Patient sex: M
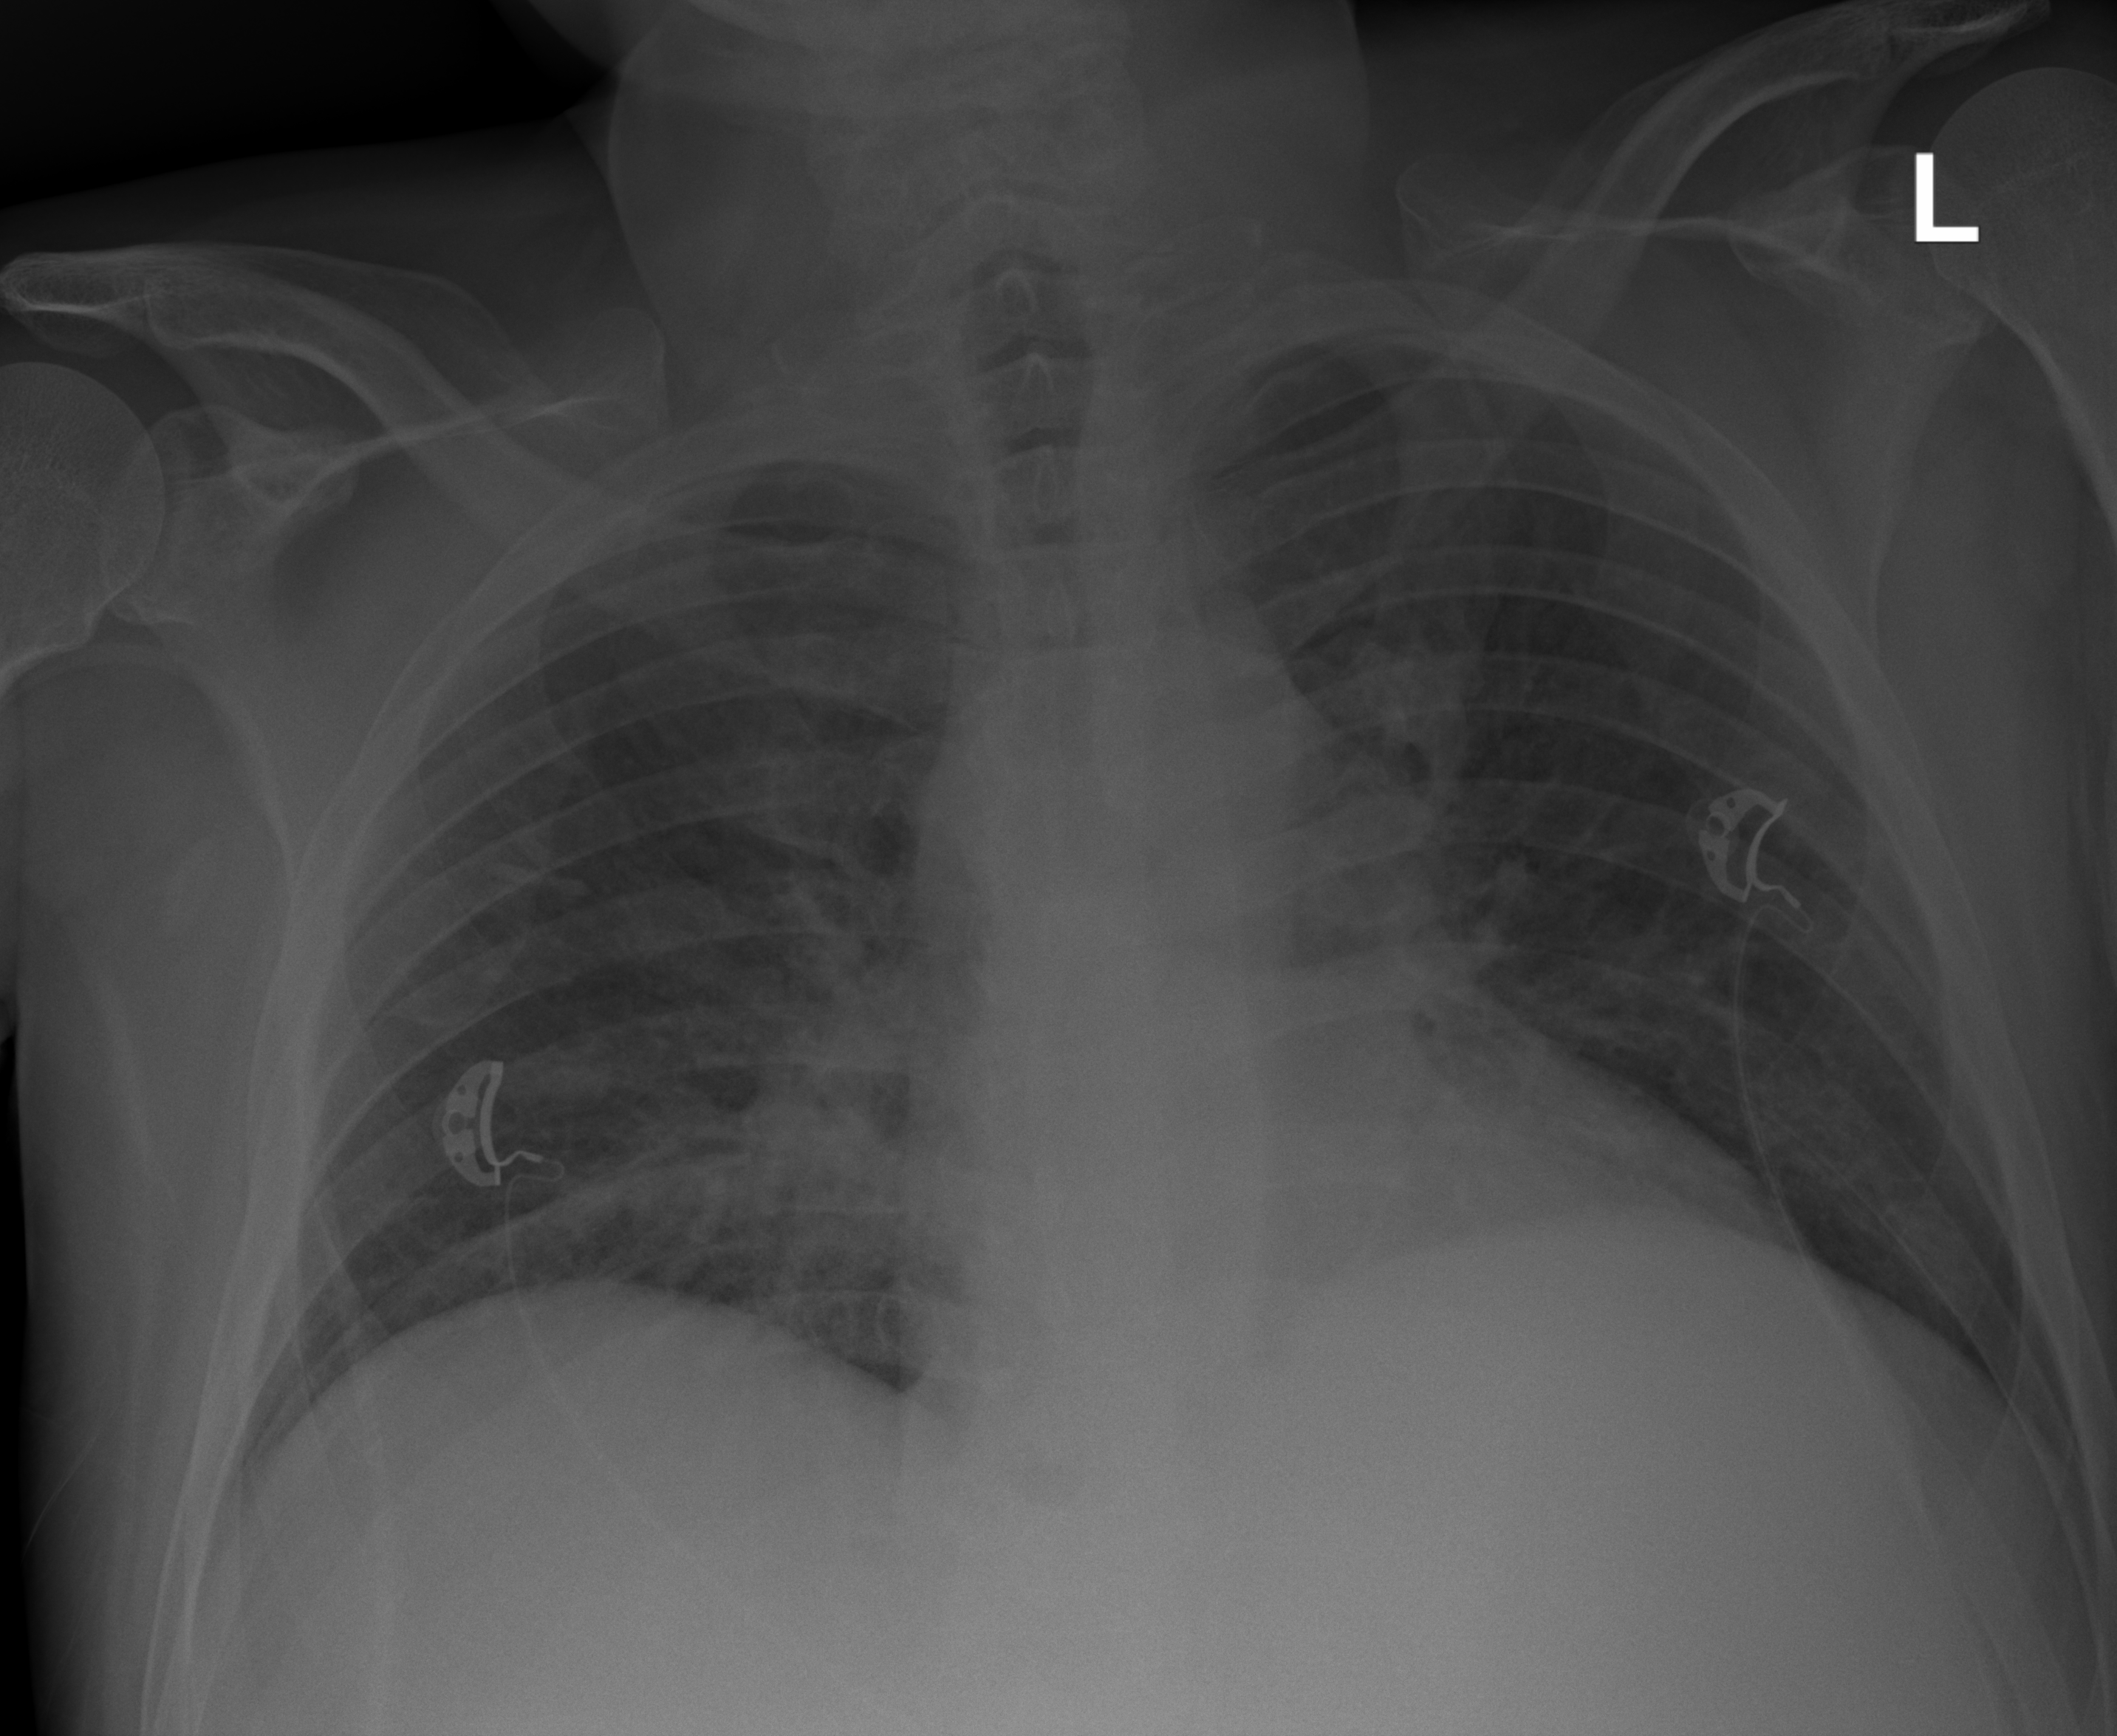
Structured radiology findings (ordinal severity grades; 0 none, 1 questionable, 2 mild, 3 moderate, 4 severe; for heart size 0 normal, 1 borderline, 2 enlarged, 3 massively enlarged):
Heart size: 0
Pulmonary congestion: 1
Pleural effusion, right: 0
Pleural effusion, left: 0
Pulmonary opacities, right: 2
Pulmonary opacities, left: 0
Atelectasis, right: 2
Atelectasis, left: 0